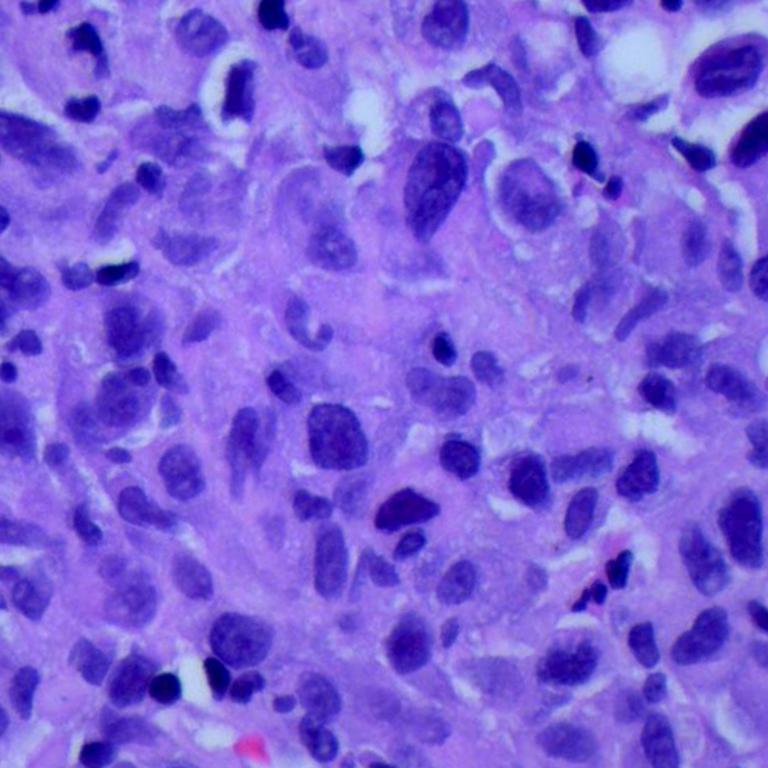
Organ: lung
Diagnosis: adenocarcinomas